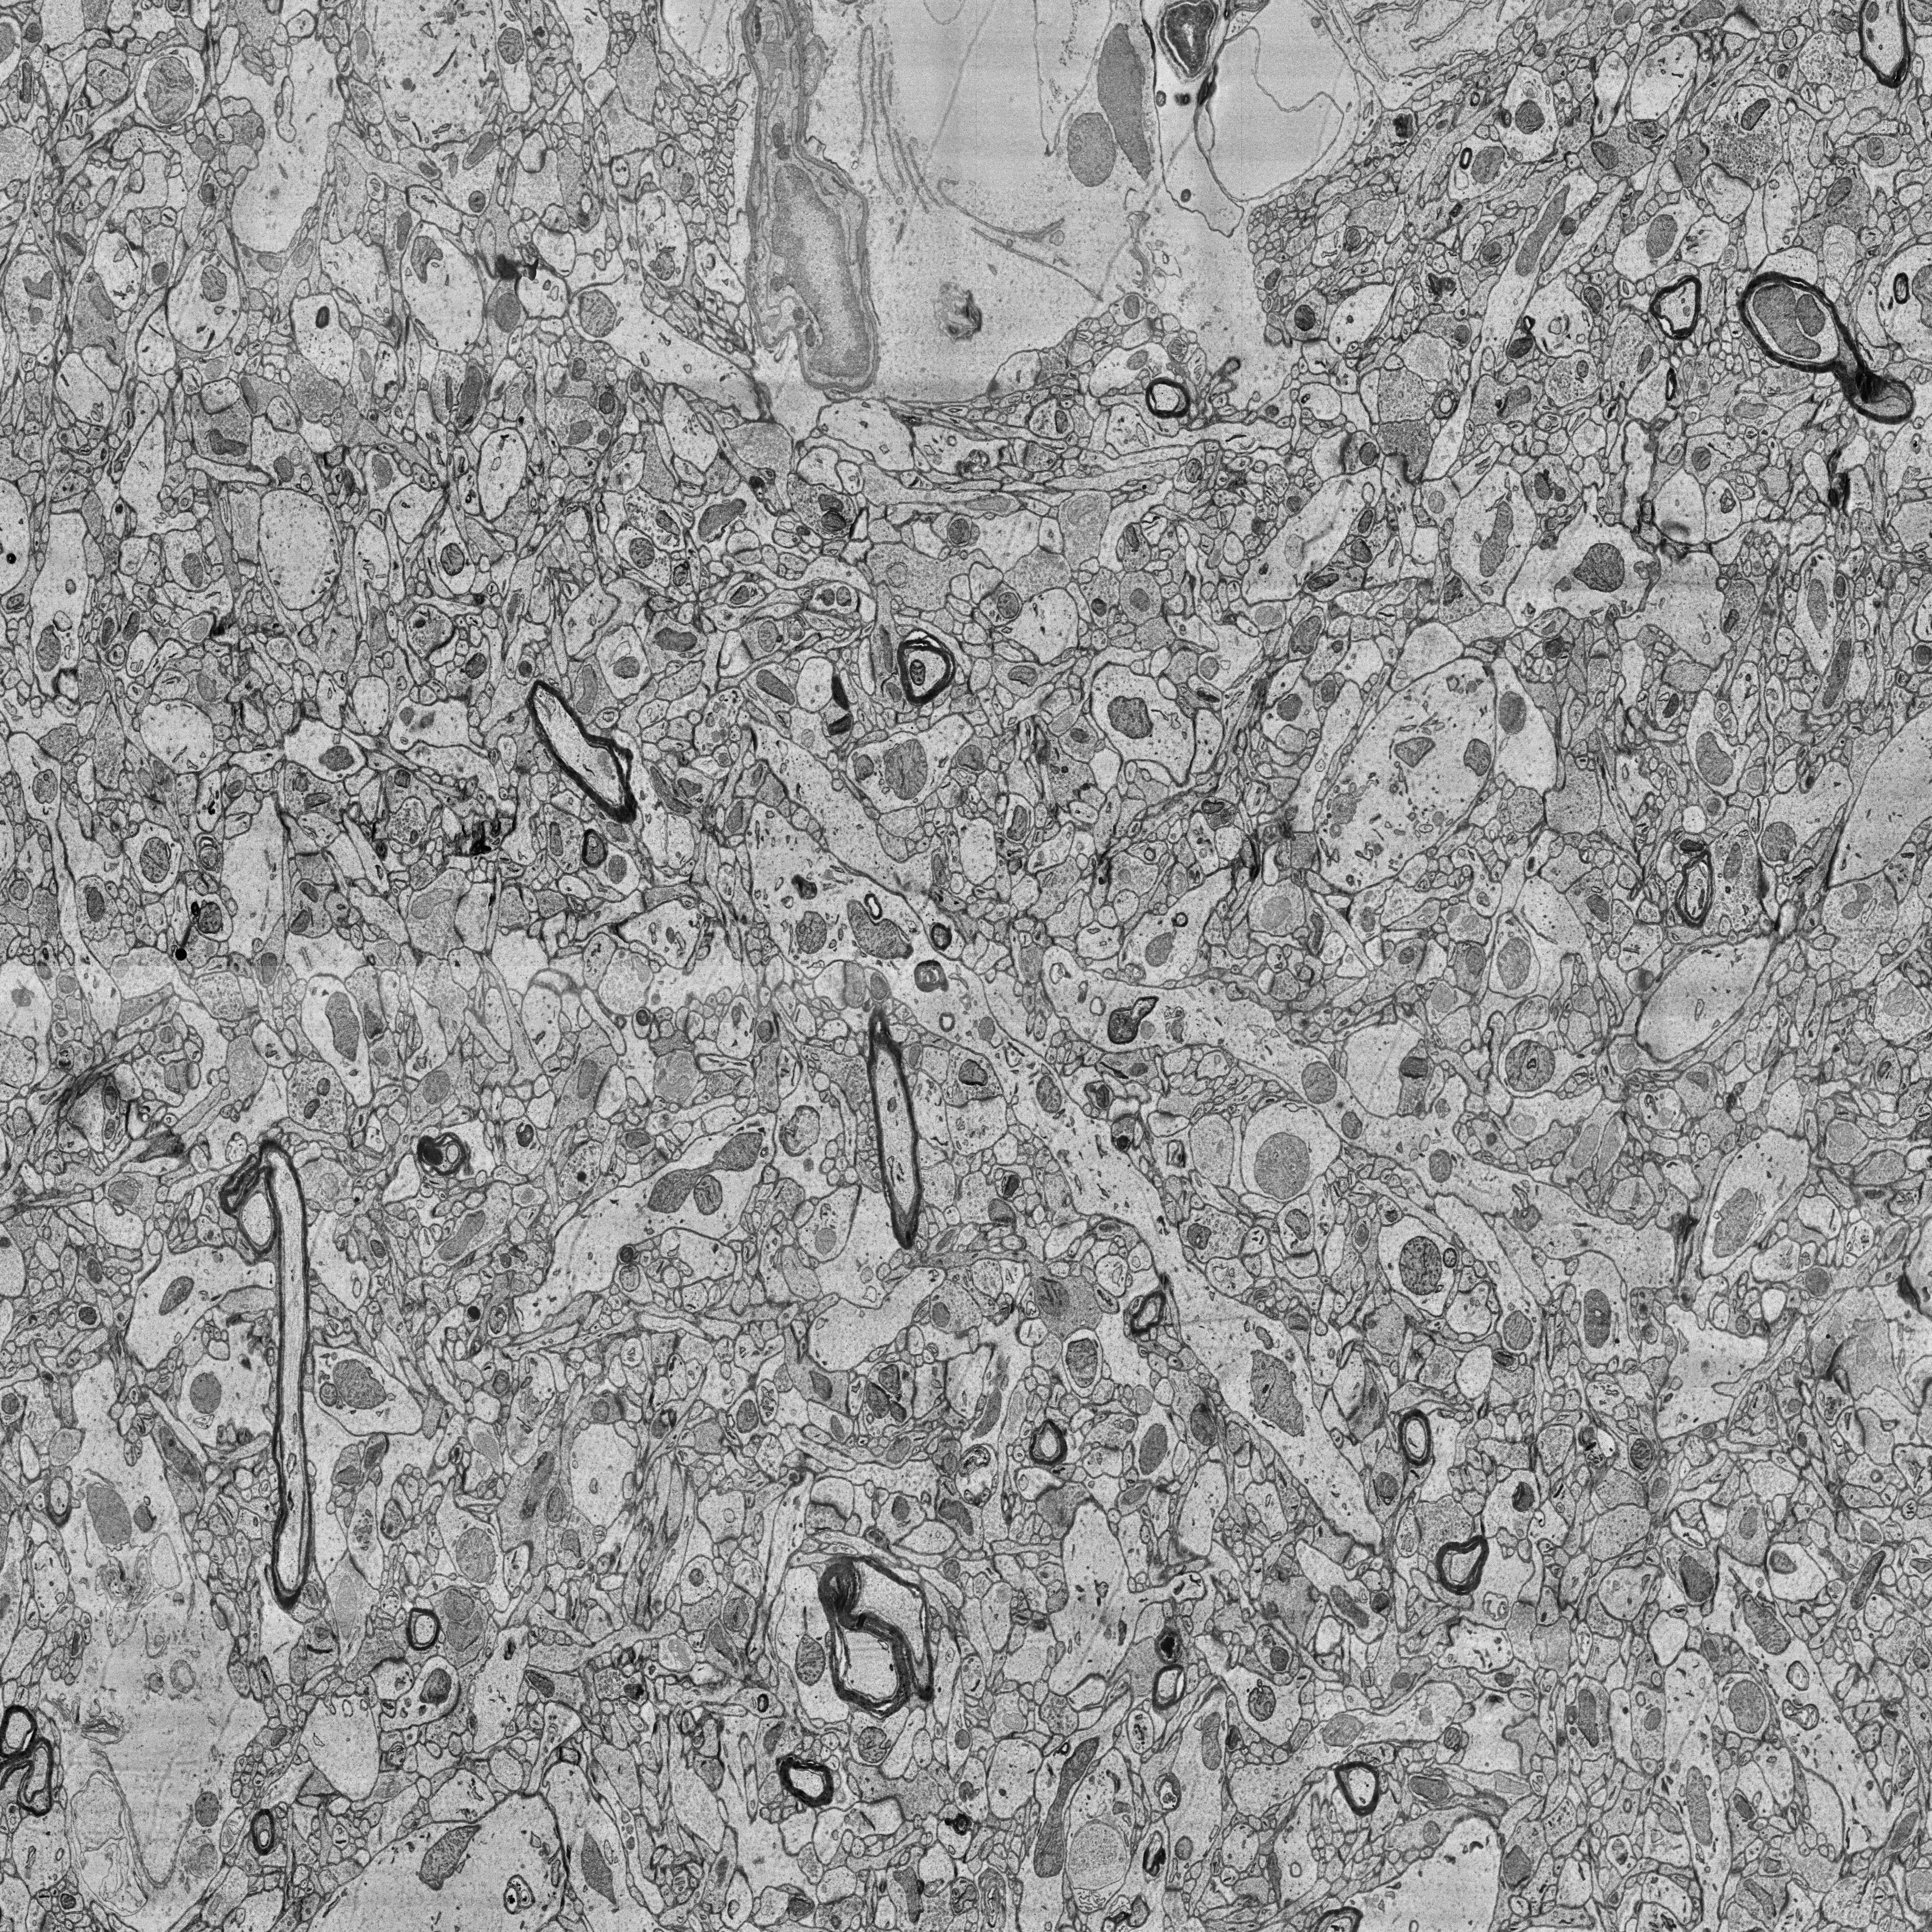
Electron microscopy slice of human cortex tissue
Slice depth (z): 0
Mitochondria instances in slice: 386